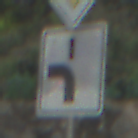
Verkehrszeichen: VerlaufVorfahrtsstrasse5
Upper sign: Vorfahrtsstrasse
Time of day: MorningAfternoon
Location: Outdoor (Urban)
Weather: PartlyCloudy
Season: NotSpecified
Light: Natural